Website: home-depot
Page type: review-order
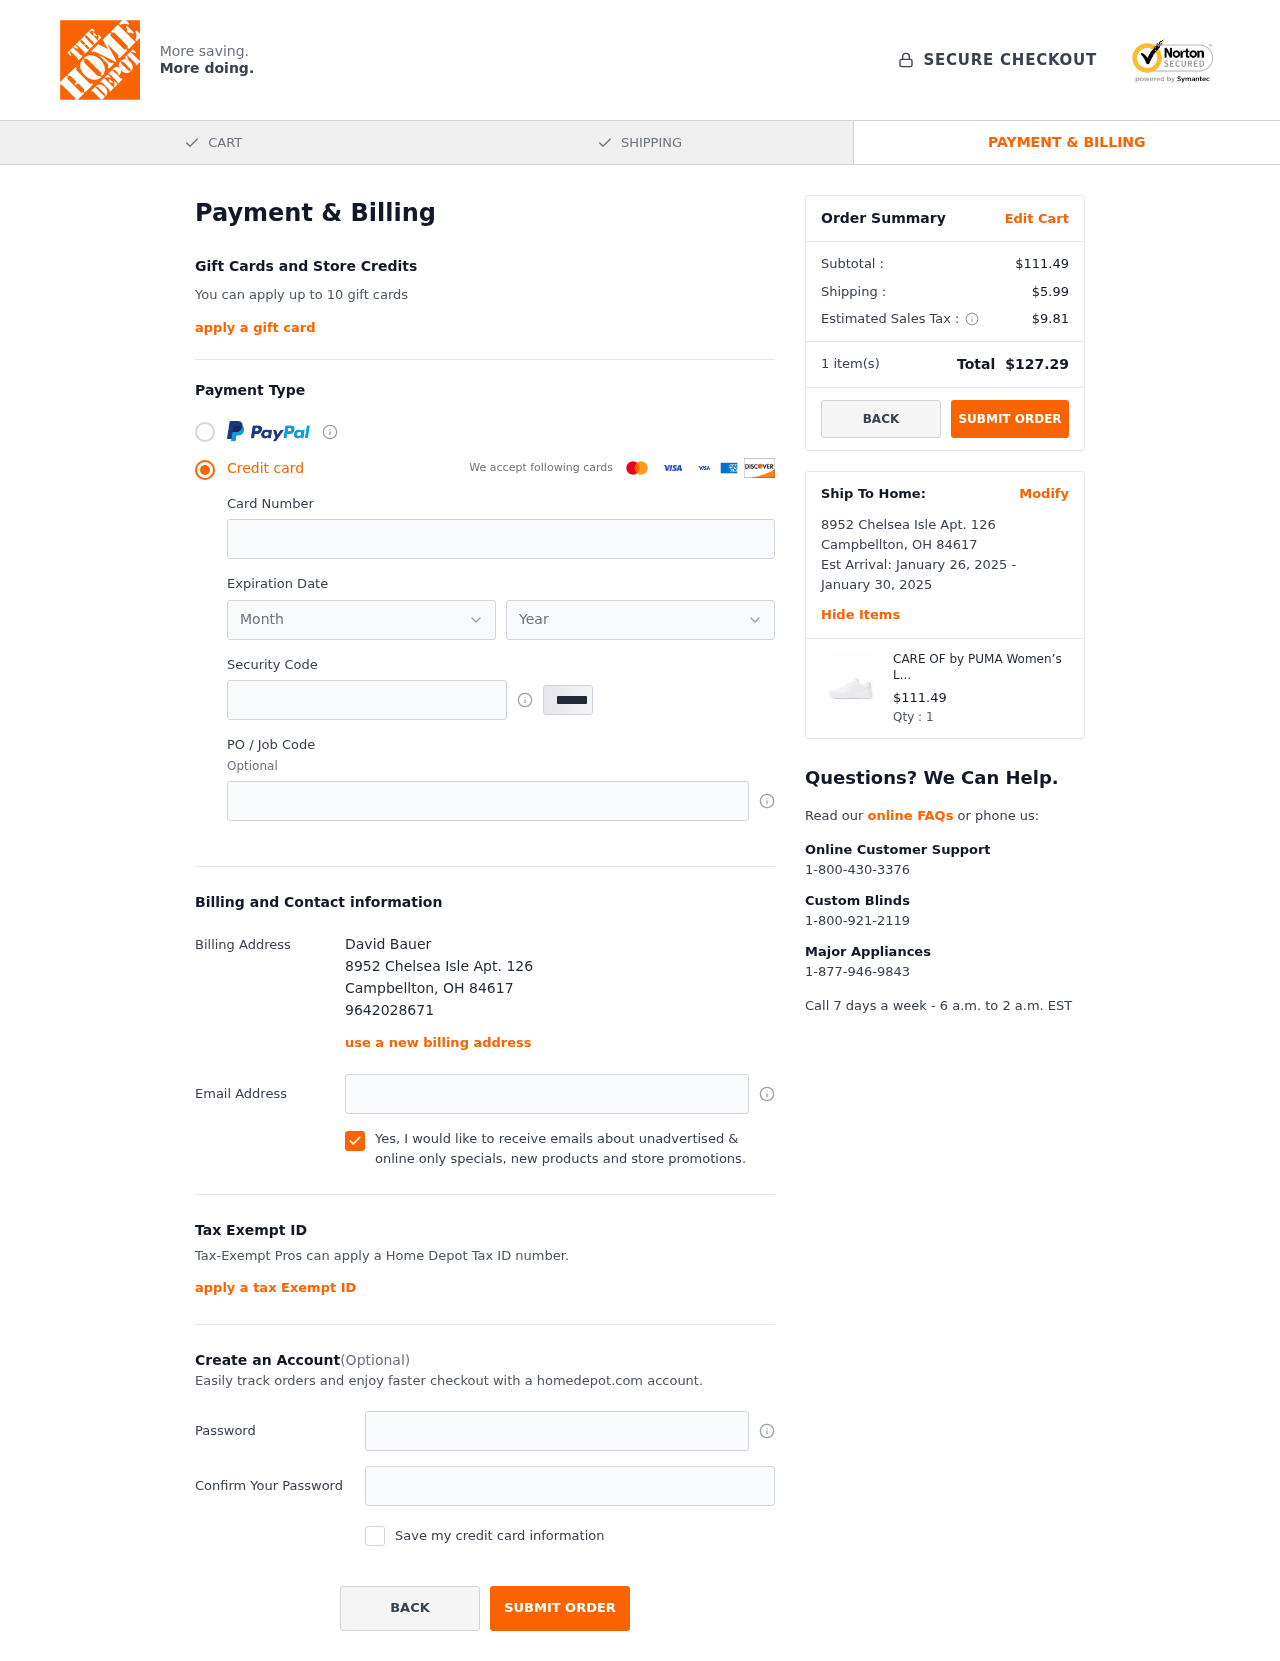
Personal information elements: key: PII_CARD_EXPIRY_MONTH
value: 10
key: PII_CARD_EXPIRY_YEAR
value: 28
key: PII_CITY
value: Campbellton
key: PII_FULLNAME
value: David Bauer
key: PII_PHONE
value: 9642028671
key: PII_POSTCODE
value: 84617
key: PII_STATE_ABBR
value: OH
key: PII_STREET
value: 8952 Chelsea Isle Apt. 126
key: PII_CARD_NUMBER
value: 6011 1566 3581 4217
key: PII_CARD_CVV
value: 606
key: PII_EMAIL
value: davidbauer@hotmail.com
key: PII_POSTCODE_FULL
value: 84617
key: PII_POSTCODE_NUMERIC
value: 84617
Product elements: key: PRODUCT1_NAME
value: CARE OF by PUMA Women’s Leather Platform Low-Top Sneakers
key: PRODUCT1_PRICE
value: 111.49
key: PRODUCT1_QUANTITY
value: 1
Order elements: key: ORDER_SUBTOTAL
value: $111.49
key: ORDER_SHIPPING_COST
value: $5.99
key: ORDER_TAX
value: $9.81
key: ORDER_NUM_ITEMS
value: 1
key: ORDER_TOTAL
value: $127.29
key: ORDER_SHIPPING_DATE
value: January 26, 2025
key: ORDER_DELIVERY_DATE
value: January 30, 2025